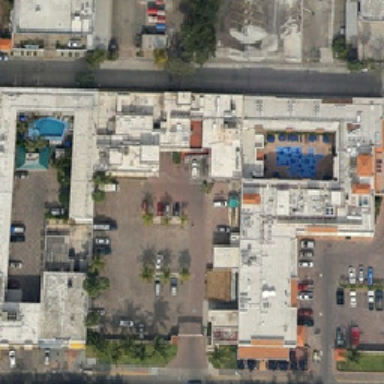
Most of these white houses parked in front of the car .